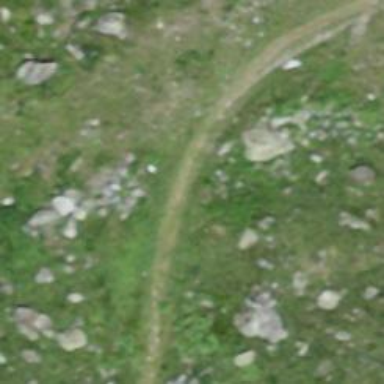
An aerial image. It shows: Path.